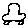
Label: car